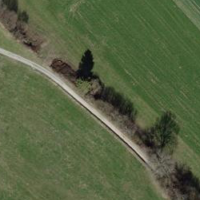
EUNIS habitat code: 52
Species observed at this site:
Pseudochorthippus parallelus
Gomphocerippus rufus